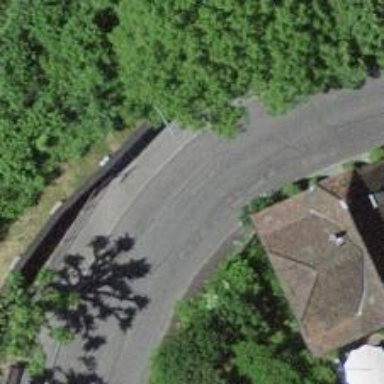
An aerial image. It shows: Residential road with asphalt surface. There is sidewalk on the left side.